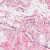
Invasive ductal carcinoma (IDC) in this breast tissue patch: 0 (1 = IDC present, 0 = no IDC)